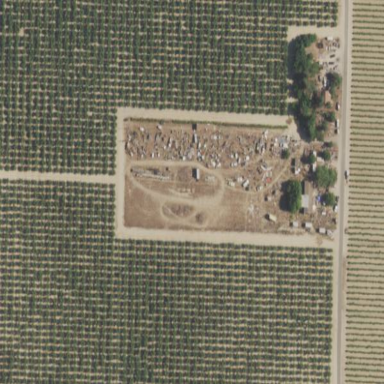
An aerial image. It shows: Beautiful vineyard in the countryside.